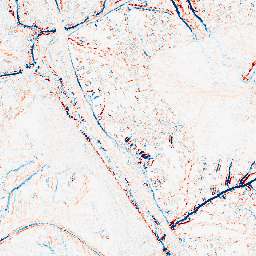
Category: edge_preserving
Decomposition family: median
Decomposition parameters: size: 5
Upsampling method: bicubic
Upsampling parameters: scale: 4
Upsampling scale: 4